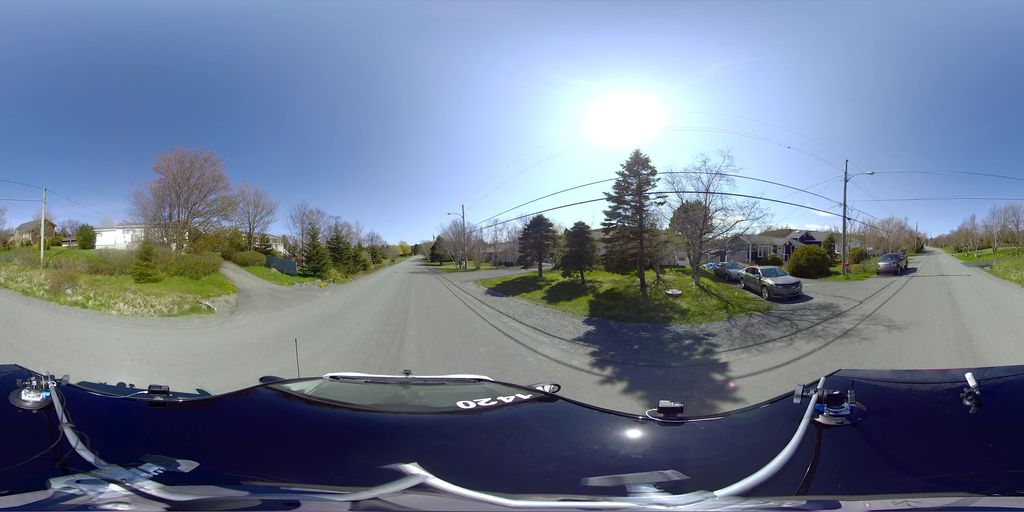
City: st_johns